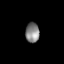
Tissue: lung
Cell type: T cells
Senescence score: 0.1406
Nuclear area (px): 271
Mean DAPI intensity: 130.461